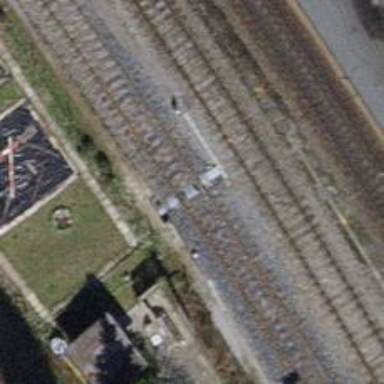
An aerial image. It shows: Railway switch.